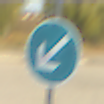
Verkehrszeichen: VorgeschriebeneVorbeifahrtLinks
Umgebung: Outdoor, RoadRail
Tageszeit: MorningAfternoon
Wetter: PartlyCloudy
Licht: Natural
Jahreszeit: NotSpecified
Kontrast: HighContrast